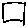
Label: square